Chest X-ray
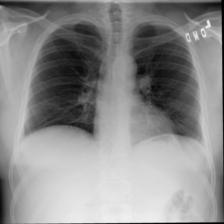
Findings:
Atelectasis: negative
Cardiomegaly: negative
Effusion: negative
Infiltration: negative
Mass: negative
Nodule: negative
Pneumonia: negative
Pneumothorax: negative
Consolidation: negative
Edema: negative
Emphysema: negative
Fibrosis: negative
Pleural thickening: negative
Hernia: negative